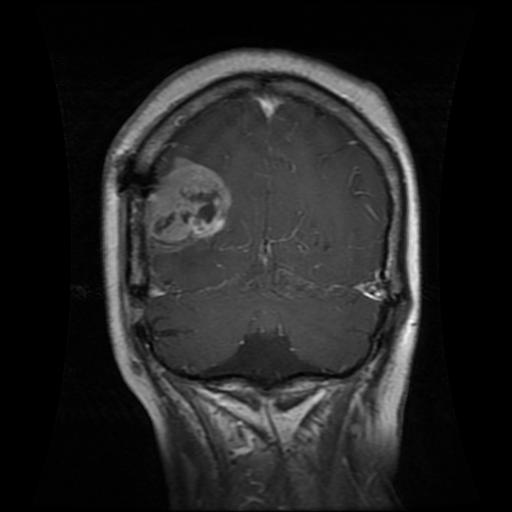
Label: glioma